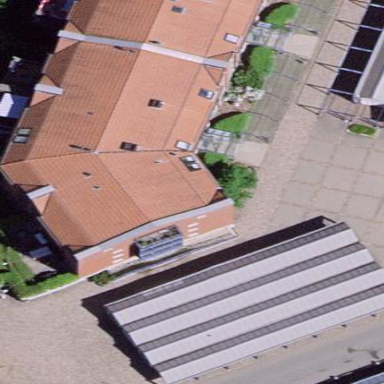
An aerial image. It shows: Garage building.